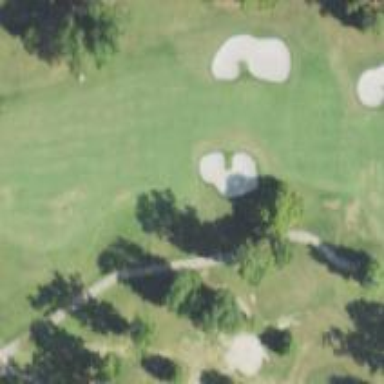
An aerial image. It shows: Golf fairway in the image.